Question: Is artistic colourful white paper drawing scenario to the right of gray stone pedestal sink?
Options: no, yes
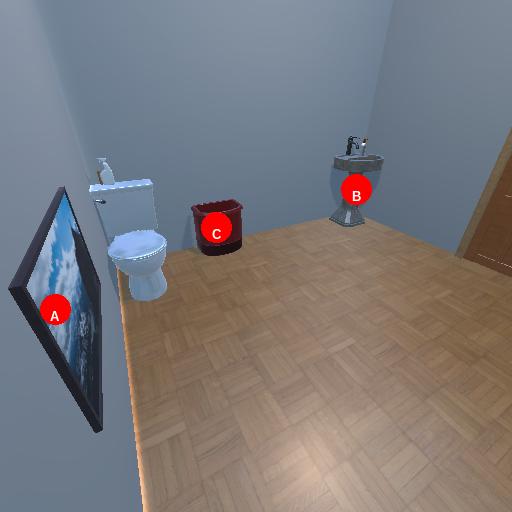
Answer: no